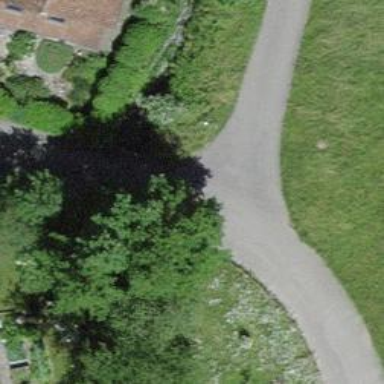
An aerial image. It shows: Residential road with asphalt surface.